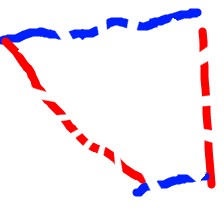
Shape: trapezoid